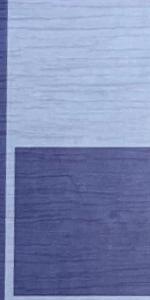
Label: Empty